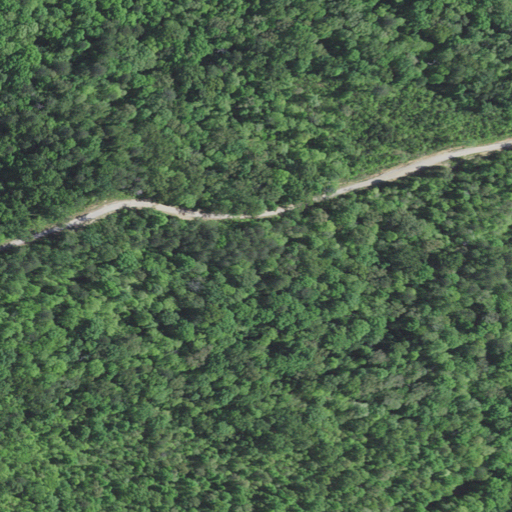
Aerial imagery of ridge(s) in Kentucky named Hewling Ridge containing deciduous forest, mixed forest, and open development